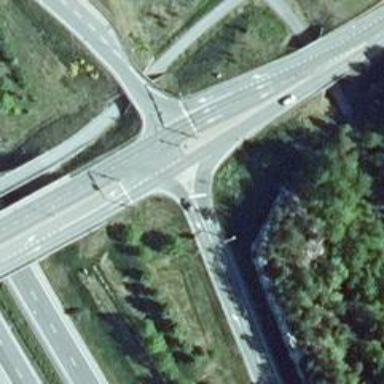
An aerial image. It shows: Tertiary motorway link with functional classification.